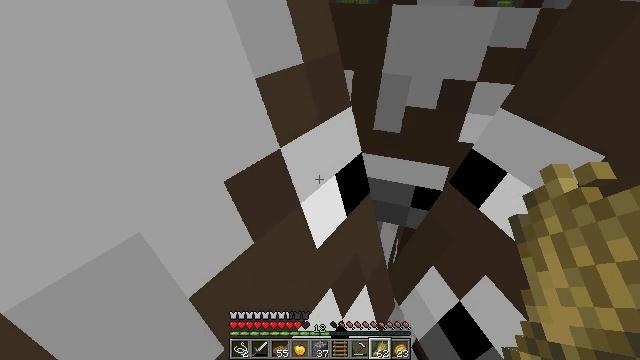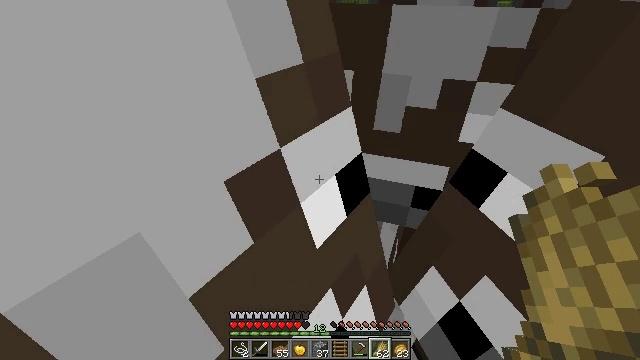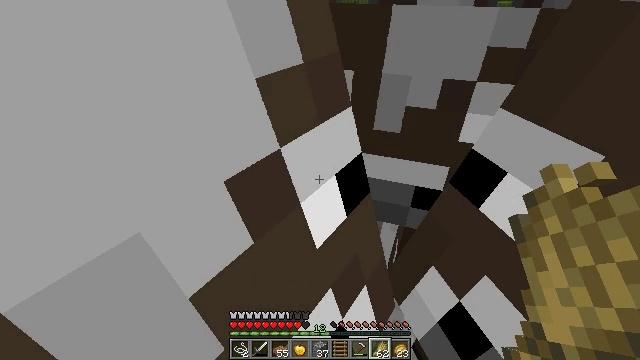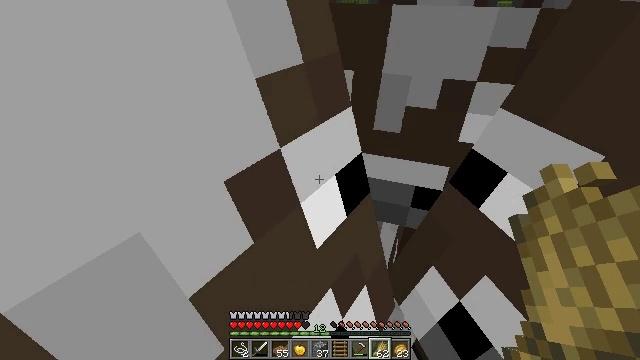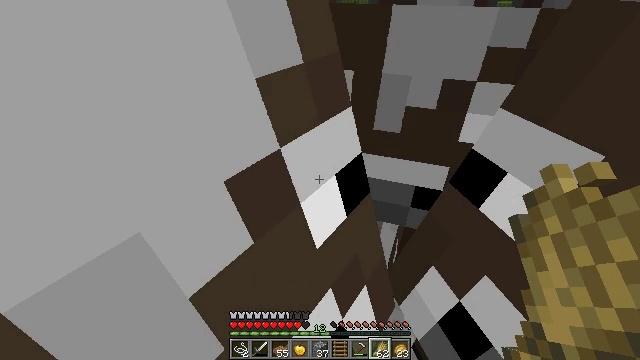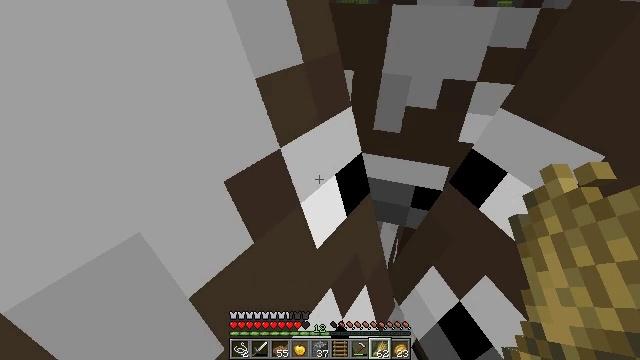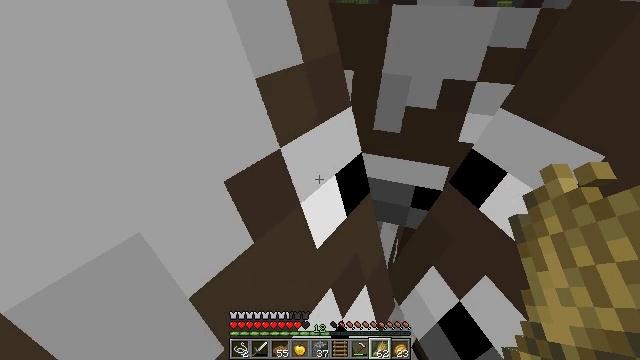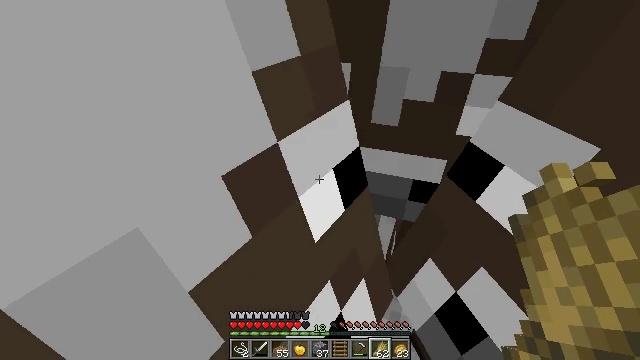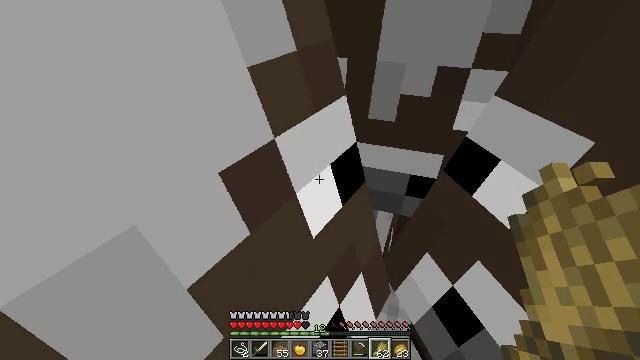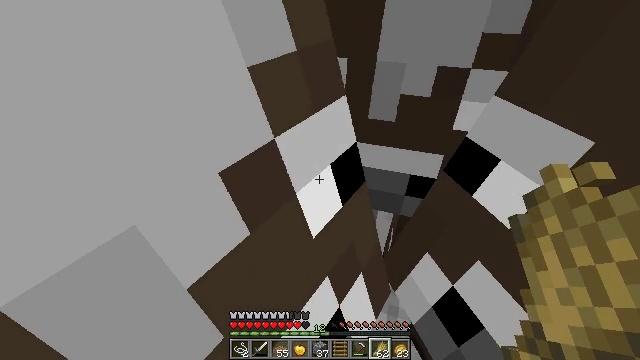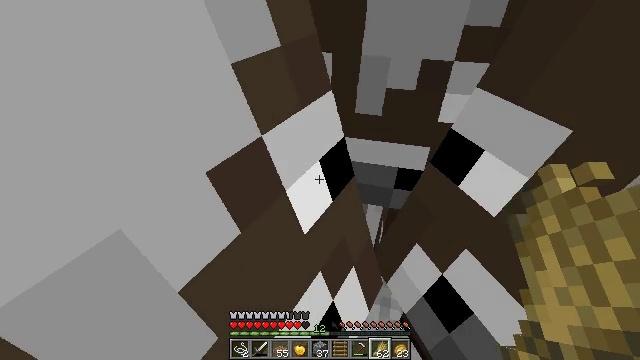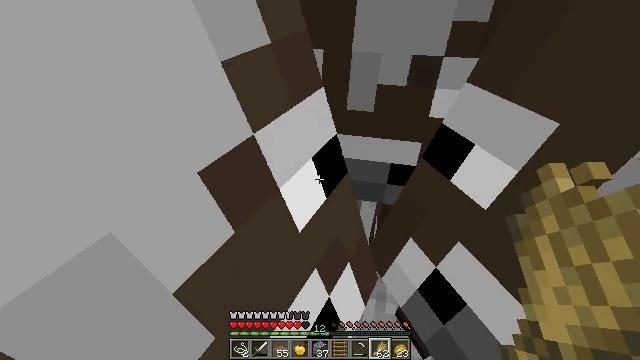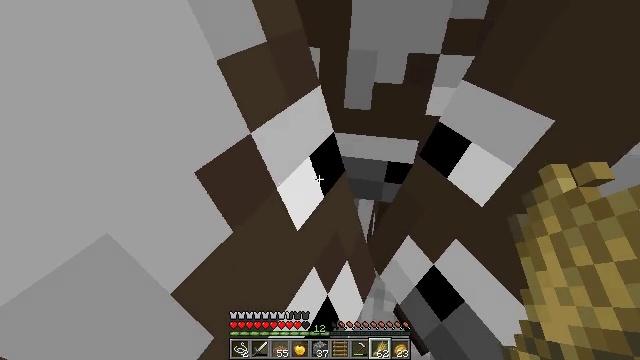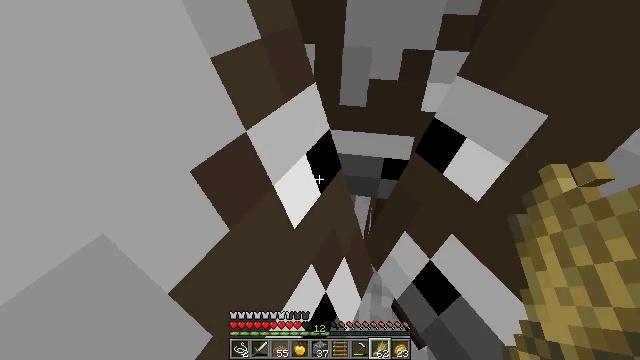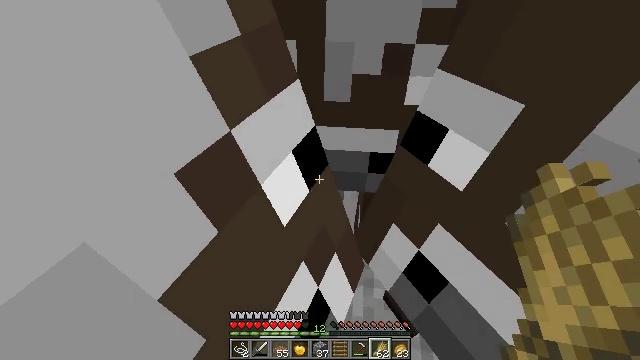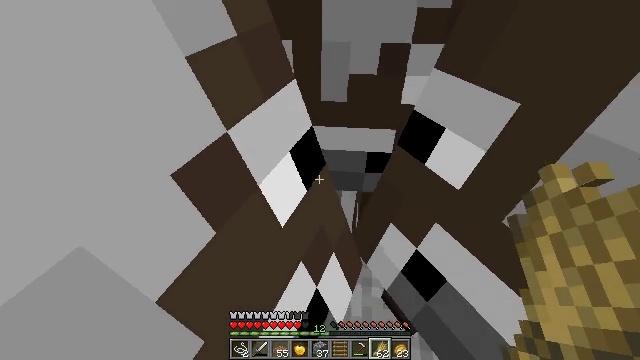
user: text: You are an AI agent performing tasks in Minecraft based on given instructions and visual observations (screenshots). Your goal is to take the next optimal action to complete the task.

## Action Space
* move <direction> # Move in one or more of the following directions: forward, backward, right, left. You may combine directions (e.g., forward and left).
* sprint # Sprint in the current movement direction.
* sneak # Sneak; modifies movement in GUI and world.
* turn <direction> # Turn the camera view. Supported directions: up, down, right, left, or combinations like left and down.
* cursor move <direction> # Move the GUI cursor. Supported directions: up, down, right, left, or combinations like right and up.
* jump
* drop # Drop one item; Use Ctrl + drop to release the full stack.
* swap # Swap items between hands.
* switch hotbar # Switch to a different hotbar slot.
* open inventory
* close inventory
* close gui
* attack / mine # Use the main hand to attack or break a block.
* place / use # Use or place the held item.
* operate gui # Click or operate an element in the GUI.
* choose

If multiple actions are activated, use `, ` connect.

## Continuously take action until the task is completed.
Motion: motion action
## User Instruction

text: Gather the jungle trapdoor by mining it.
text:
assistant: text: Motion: no_op
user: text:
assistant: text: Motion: no_op
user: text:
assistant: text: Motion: no_op
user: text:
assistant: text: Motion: no_op
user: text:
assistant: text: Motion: no_op
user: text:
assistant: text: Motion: no_op
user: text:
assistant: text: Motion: no_op
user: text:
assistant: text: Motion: turn down
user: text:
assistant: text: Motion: no_op
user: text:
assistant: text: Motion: no_op
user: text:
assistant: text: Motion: turn right
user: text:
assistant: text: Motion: turn right
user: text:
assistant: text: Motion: no_op
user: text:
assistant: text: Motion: turn right
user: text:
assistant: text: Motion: turn right
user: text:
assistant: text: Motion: no_op
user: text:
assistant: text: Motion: no_op
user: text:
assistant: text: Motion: turn right and down
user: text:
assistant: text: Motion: turn right and down
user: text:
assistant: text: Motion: turn right and down
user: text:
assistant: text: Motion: turn right
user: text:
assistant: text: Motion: turn right
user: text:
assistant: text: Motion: no_op
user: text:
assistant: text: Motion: no_op
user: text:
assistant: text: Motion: sneak
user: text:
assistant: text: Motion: sneak, turn right
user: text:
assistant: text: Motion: sneak, turn right
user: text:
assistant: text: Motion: sneak, turn right and up
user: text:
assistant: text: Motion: sneak, turn right and up
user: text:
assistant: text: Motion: sneak, turn right